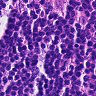
Metastatic tissue present: no